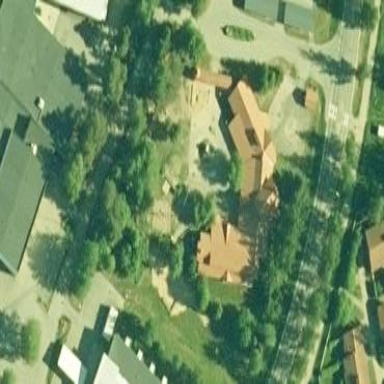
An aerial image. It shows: Kindergarten.